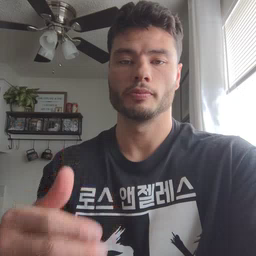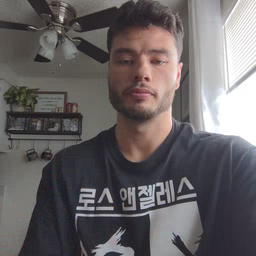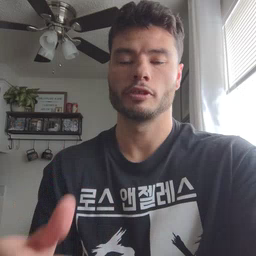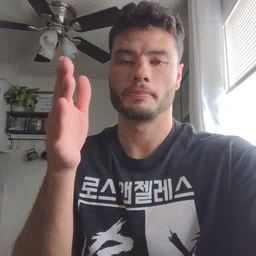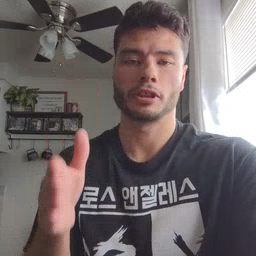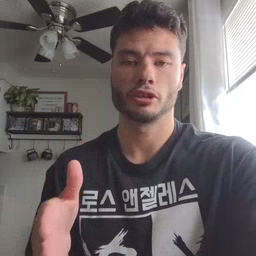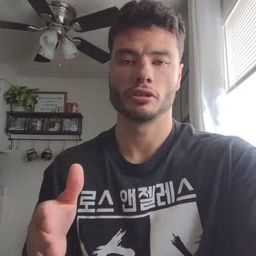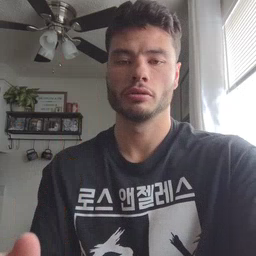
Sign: person